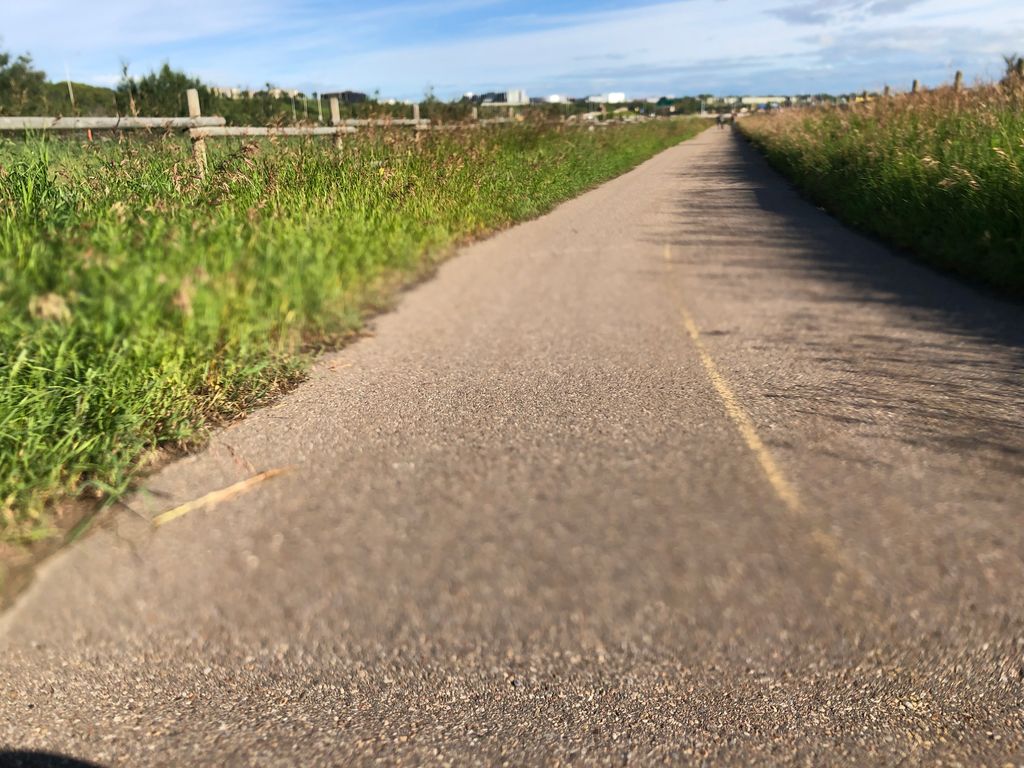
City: calgary